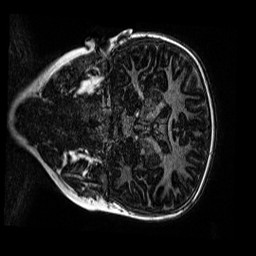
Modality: MP2RAGE
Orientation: coronal
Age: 9
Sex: female
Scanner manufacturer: siemens
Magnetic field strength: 3 T
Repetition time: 4 s
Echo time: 0.00299 s